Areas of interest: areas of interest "Park and greenspace"
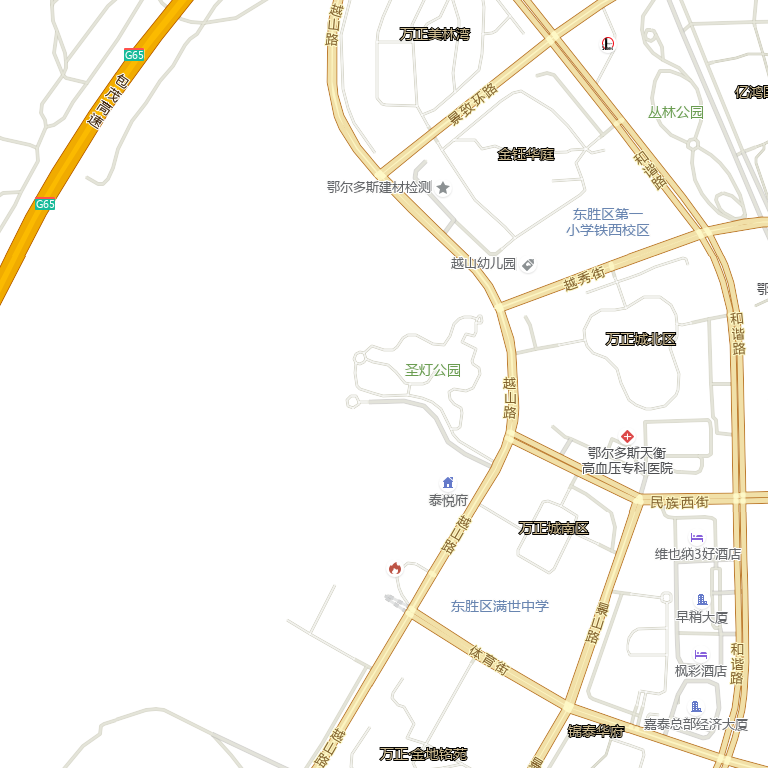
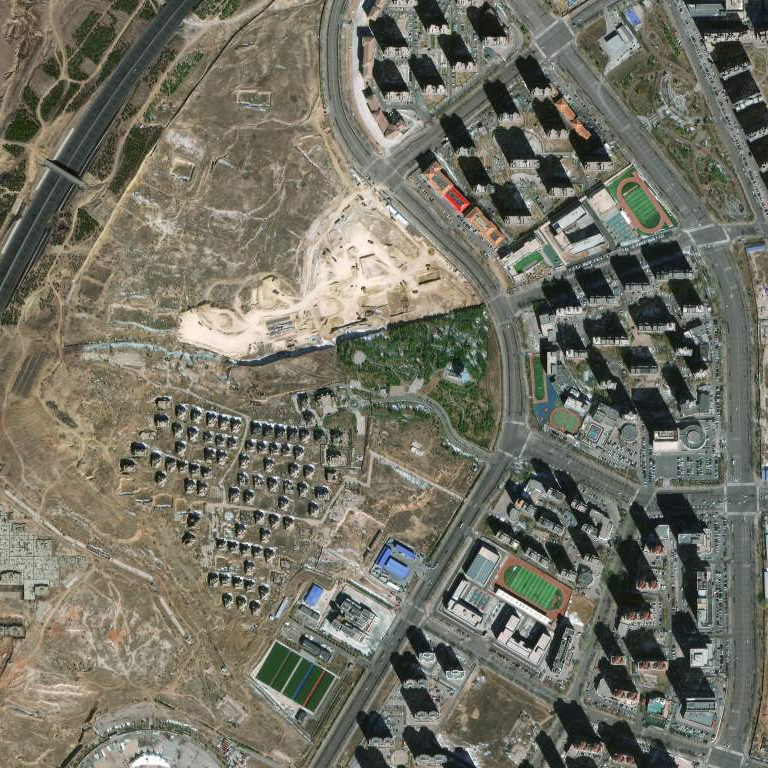